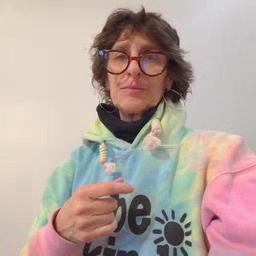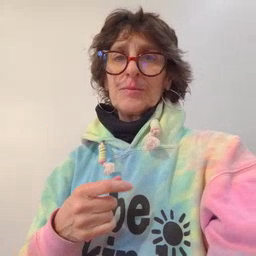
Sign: dog